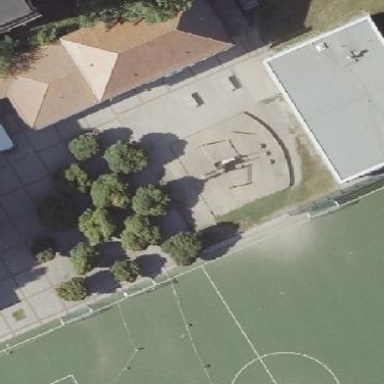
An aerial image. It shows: Playground with sandpit.